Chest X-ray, PA view. Patient: 47 years old, sex M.
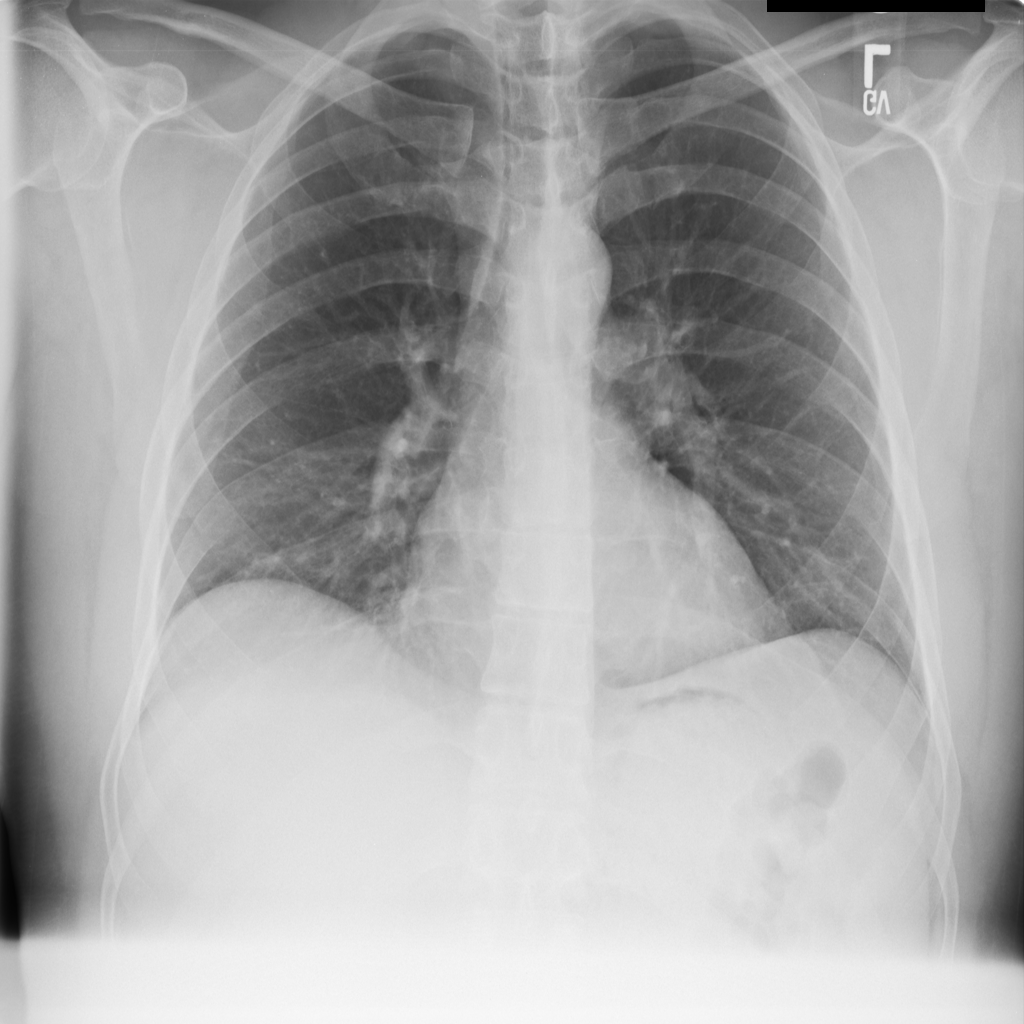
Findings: No Finding